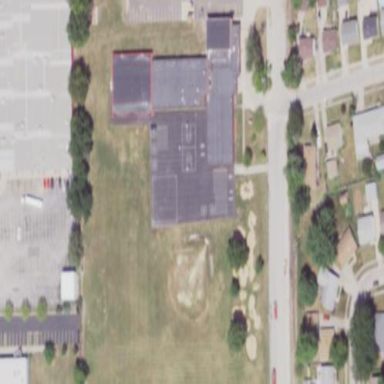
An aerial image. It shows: School.